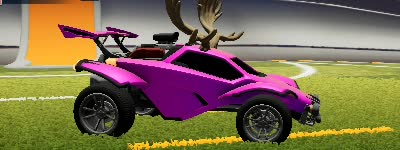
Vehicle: octane